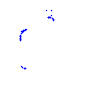
Particle: kaon